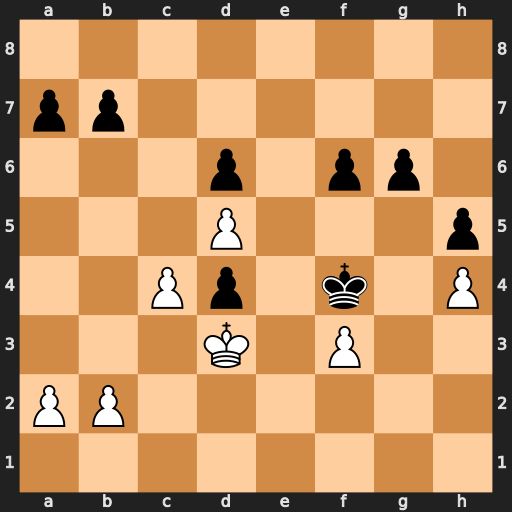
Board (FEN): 8/pp6/3p1pp1/3P3p/2Pp1k1P/3K1P2/PP6/8
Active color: w
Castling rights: -
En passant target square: -
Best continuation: c5 Ke5 c6 bxc6 dxc6 Ke6 f4